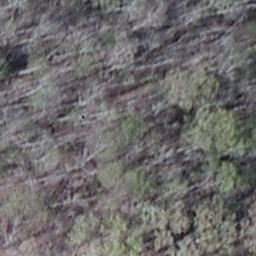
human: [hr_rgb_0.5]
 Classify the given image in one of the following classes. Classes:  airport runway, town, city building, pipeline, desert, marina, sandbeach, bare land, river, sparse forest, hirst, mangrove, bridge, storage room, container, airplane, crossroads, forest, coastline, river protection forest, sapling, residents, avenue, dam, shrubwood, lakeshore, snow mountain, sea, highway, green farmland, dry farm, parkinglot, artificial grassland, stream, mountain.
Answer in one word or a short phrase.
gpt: shrubwood